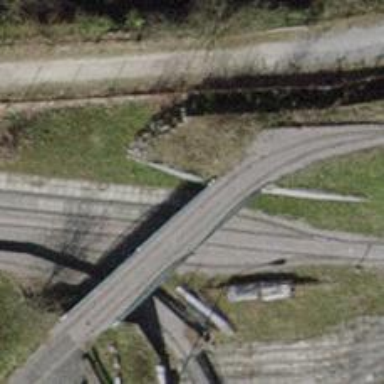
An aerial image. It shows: Miniature railway bridge.